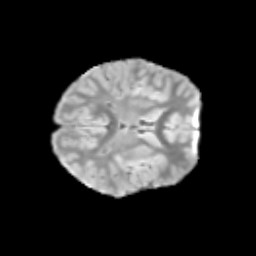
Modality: T2w
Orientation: axial
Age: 9
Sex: male
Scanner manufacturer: siemens
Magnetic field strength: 3 T
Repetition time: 3.8 s
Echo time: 0.07 s